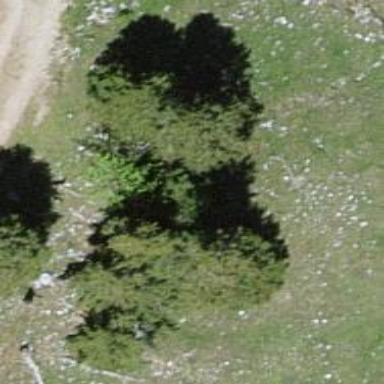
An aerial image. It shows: Evergreen needle-leaved tree.